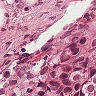
Metastatic tissue present: yes